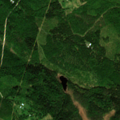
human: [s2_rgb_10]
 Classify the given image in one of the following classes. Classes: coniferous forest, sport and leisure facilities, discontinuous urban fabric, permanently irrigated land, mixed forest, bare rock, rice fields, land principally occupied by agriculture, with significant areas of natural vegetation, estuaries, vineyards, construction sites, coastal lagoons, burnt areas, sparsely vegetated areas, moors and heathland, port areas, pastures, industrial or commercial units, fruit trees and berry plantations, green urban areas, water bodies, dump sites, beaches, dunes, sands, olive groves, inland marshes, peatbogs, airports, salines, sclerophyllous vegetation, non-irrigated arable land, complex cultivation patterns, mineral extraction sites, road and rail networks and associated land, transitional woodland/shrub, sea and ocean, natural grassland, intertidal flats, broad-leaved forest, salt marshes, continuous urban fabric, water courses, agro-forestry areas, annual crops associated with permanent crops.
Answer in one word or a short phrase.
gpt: broad-leaved forest, coniferous forest, mixed forest